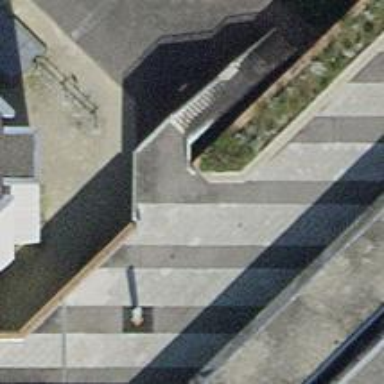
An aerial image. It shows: Concrete steps.